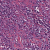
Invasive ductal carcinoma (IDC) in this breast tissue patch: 1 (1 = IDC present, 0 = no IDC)